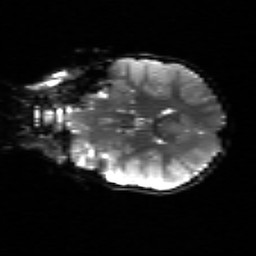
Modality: sbref
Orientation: coronal
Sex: male
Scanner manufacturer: siemens
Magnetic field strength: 3 T
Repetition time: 5 s
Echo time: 0.071 s